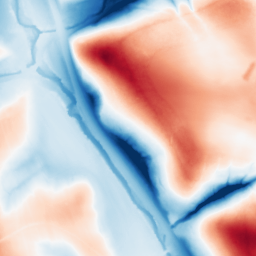
Category: multiscale
Decomposition family: dog_multiscale
Decomposition parameters: sigma_ratio: 2
n_scales: 6
base_sigma: 0.5
Upsampling method: quintic
Upsampling parameters: scale: 8
Upsampling scale: 8